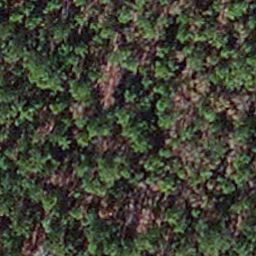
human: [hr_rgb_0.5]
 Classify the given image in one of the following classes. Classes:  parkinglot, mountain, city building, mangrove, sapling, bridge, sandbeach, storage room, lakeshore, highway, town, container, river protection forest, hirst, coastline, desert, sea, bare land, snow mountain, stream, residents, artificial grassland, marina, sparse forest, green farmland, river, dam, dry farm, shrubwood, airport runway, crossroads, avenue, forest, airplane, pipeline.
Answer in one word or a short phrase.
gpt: sapling